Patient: sex F, age 58
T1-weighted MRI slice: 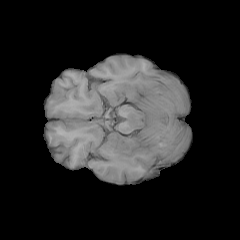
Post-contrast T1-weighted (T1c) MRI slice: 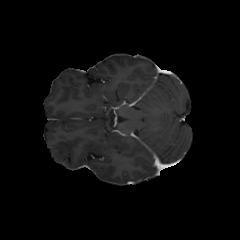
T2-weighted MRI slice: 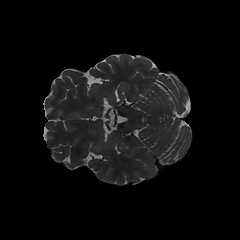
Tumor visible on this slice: no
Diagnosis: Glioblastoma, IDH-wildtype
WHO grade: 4